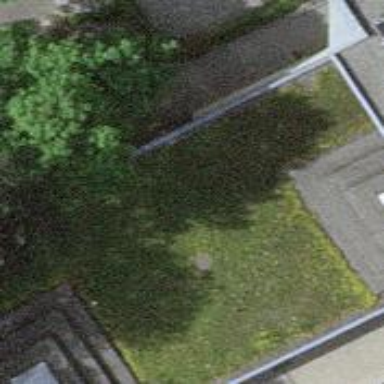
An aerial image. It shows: Kindergarten building with flat roof. The building is designated for education within the landuse category.